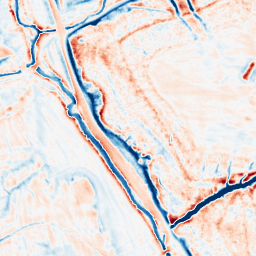
Category: multiscale
Decomposition family: dog_multiscale
Decomposition parameters: sigma_ratio: 1.4
n_scales: 6
base_sigma: 0.5
Upsampling method: sinc_hamming
Upsampling parameters: scale: 2
kernel_size: 16
Upsampling scale: 2